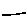
Label: line